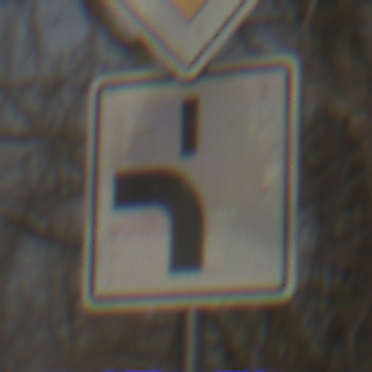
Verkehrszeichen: VerlaufVorfahrtsstrasse5
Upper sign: Vorfahrtsstrasse
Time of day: MorningAfternoon
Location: Outdoor (Nature)
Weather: Clear
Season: Winter
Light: Natural